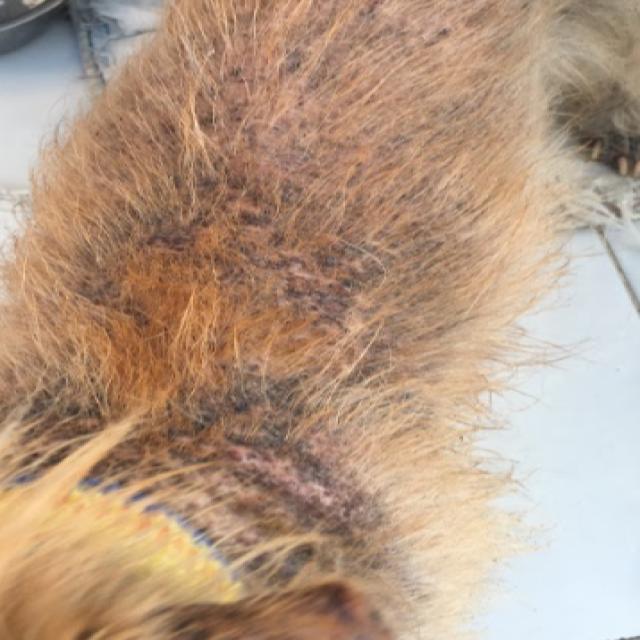
Canine demodicosis (Demodex mange) — caused by Demodex canis mites. Presents with alopecia, follicular papules, pustules, and comedones. Often localized on face and forelimbs.